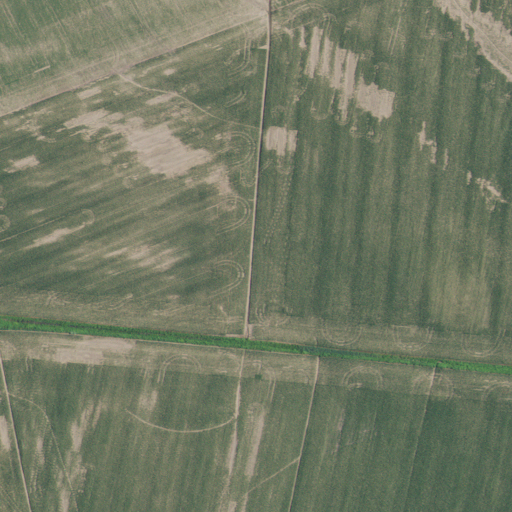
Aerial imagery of plain(s) in Kentucky named Sterretts Bottom containing only cultivated crops